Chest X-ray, AP view. Patient: 50 years old, sex M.
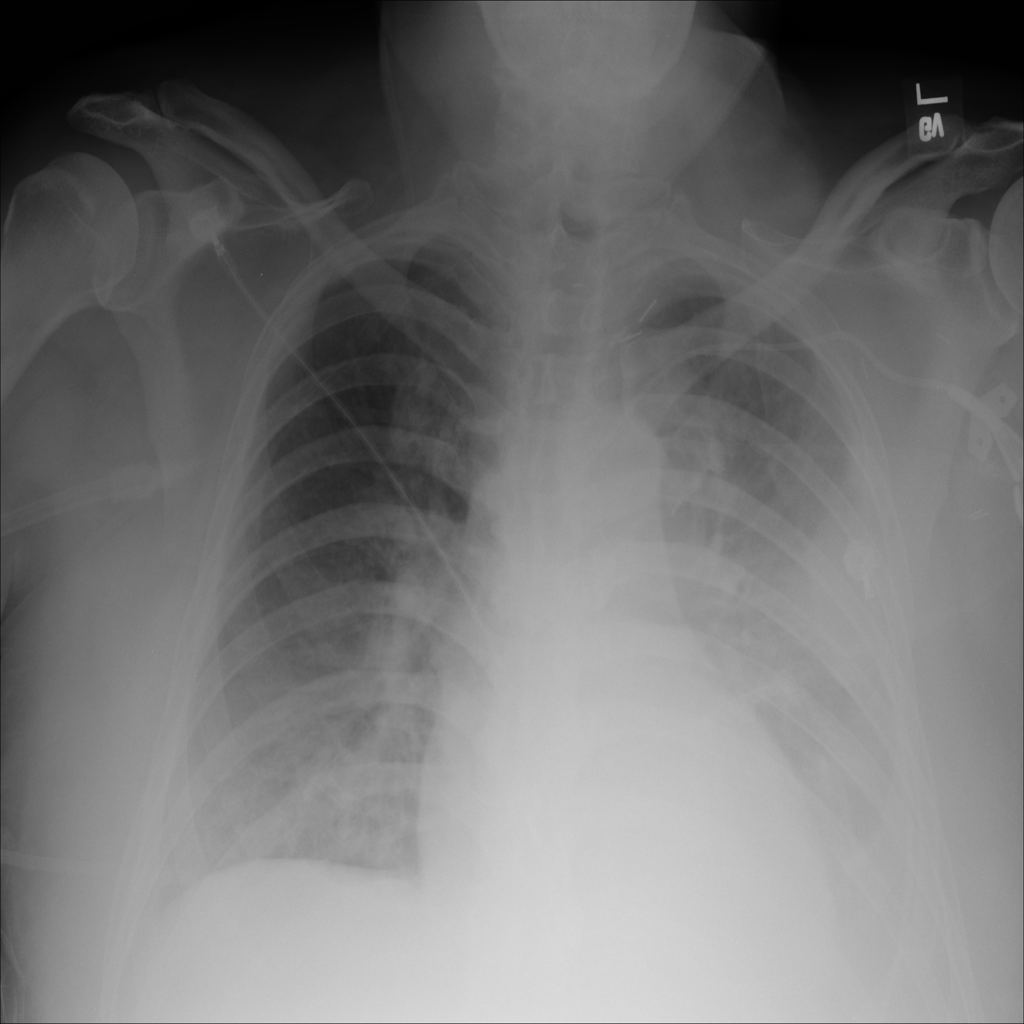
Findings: Edema, Pneumonia